Question: I want to match specific rows and columns.
If 'A2' is matched with 'B1', then return list "ROW 1" in 'B2:B151'
If 'A5' is matched with 'B5' then return list "ROW 4" in 'B2:B151'
As explained in the image 'B2' is feed by a Dropdown from another sheet (This is not part of the question)
I am trying to override this list in 'B2:B151' every time a new match is made.
I haven't got a clue on how to proceed have tried multiple Index and match combination even 'Vlookup' which is not viable for this sort of problem.
I was thinking of concatenating all these formulas in 'B2'. The reason why I want to use Rows and columns to determine the specific match is that the data in B1 an 'A2:A7' is ever-changing and that's the reason why the formula needs to be dynamic.

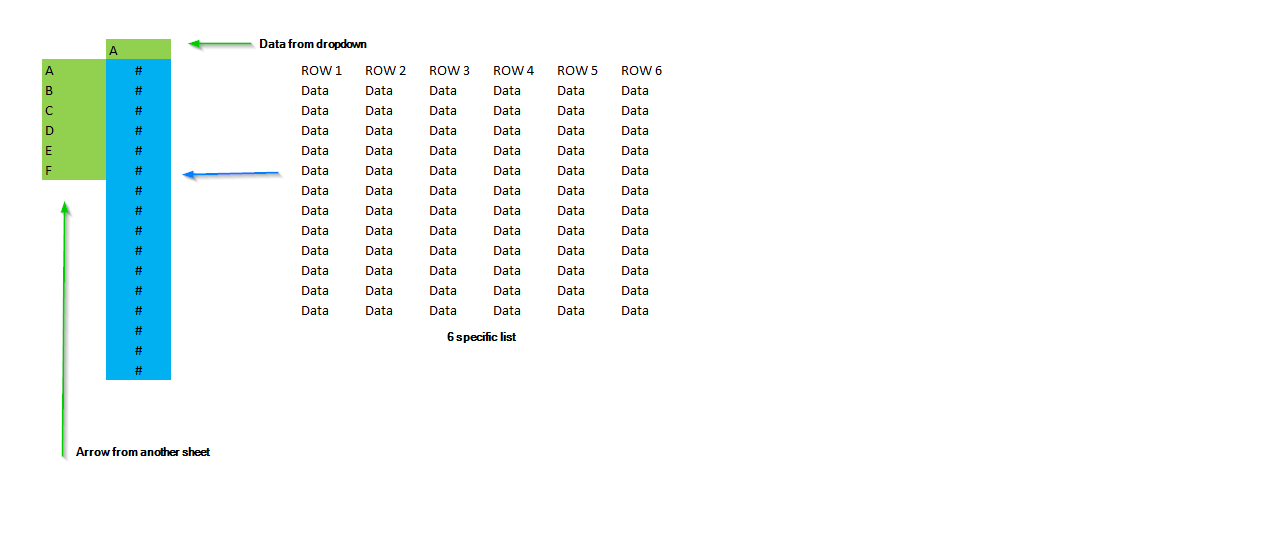
Answer: I think this is what you want, but I'm not 100% sure of the desired final outcome.
The formula in B1 is
'''
=OFFSET($D2,0,MATCH($B$1,PhaseArrayList,0)-1,1,1)
'''
and you can just copy that down as many rows as you need. When you change the value in B1 it will update.
The Offset says says start at D2, go 0 rows down, go to the right the number of columns equal to the match of B1 less 1. So if C is in B1 the match returns 3 and the offset goes across 2 columns, i.e. to column F (ROW 3).
(Btw would be less confusing if you labelled them columns!)
<URL>